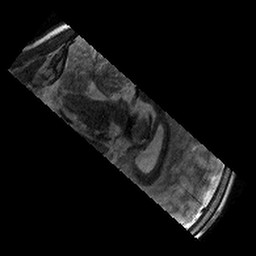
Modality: T2w
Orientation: sagittal
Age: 11
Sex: male
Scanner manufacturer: siemens
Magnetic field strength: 3 T
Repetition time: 8.46 s
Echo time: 0.067 s